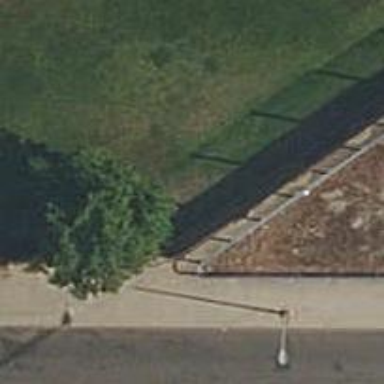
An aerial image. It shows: Retaining wall.